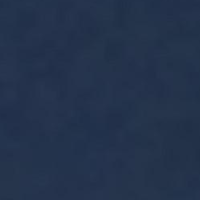
EUNIS habitat code: 14
Species observed at this site:
Chroicocephalus ridibundus
Phalacrocorax carbo
Tachymarptis melba
Larus michahellis
Podiceps cristatus
Cygnus olor
Fulica atra
Anser anser
Passer domesticus
Buteo buteo
Coloeus monedula